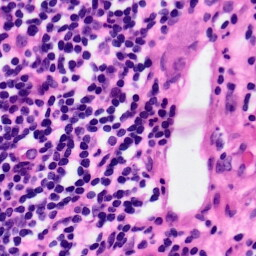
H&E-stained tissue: Pancreatic